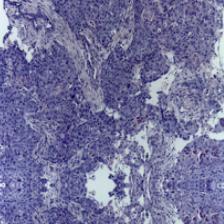
Diagnosis: OSCC